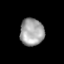
Tissue: lung
Cell type: Endothelial cells
Senescence score: 0.587
Nuclear area (px): 639
Mean DAPI intensity: 163.452